Question: I am trying to fit a logistic regression to my data, but I get this error:
'''
logistic <- lm(response ~., data = df_without, family='binomial')
Error in 'contrasts<-'('*tmp*', value = contr.funs[1 + isOF[nn]]) :
contrasts can be applied only to factors with 2 or more levels
'''
Unlike the two other questions on this topic (<URL>, I have >=2 levels for all my factors, and my response variable has 2 levels as well:
'''
summary(df_without$response)
0 1
123534 64591
summary(df_without[sapply(df_without, is.factor)])
'''

My dataframe is available <URL> as an .Rdata file.
sessionInfo()
'''
R version 3.2.0 (2015-04-16)
Platform: x86_64-apple-darwin13.4.0 (64-bit)
Running under: OS X 10.10.1 (Yosemite)
locale:
[1] en_US.UTF-8/en_US.UTF-8/en_US.UTF-8/C/en_US.UTF-8/en_US.UTF-8
attached base packages:
[1] parallel splines stats graphics grDevices utils datasets methods base
other attached packages:
[1] Amelia_1.7.3 Rcpp_0.11.6 randomForest_4.6-10 e1071_1.6-4 plyr_1.8.2
[6] gbm_2.1.1 survival_2.38-1 glmnet_2.0-2 foreach_1.4.2 Matrix_1.2-0
[11] caret_6.0-47 ggplot2_1.0.1 lattice_0.20-31 lubridate_1.3.3 RJDBC_0.2-5
[16] rJava_0.9-6 DBI_0.3.1
loaded via a namespace (and not attached):
[1] compiler_3.2.0 nloptr_1.0.4 class_7.3-12 iterators_1.0.7 tools_3.2.0
[6] digest_0.6.8 lme4_1.1-7 memoise_0.2.1 nlme_3.1-120 gtable_0.1.2
[11] mgcv_1.8-6 brglm_0.5-9 SparseM_1.6 proto_0.3-10 BradleyTerry2_1.0-6
[16] stringr_1.0.0 gtools_3.5.0 grid_3.2.0 nnet_7.3-9 foreign_0.8-63
[21] minqa_1.2.4 reshape2_1.4.1 car_2.0-25 magrittr_1.5 scales_0.2.4
[26] codetools_0.2-11 MASS_7.3-40 pbkrtest_0.4-2 colorspace_1.2-6 quantreg_5.11
[31] stringi_0.4-1 munsell_0.4.2
'''
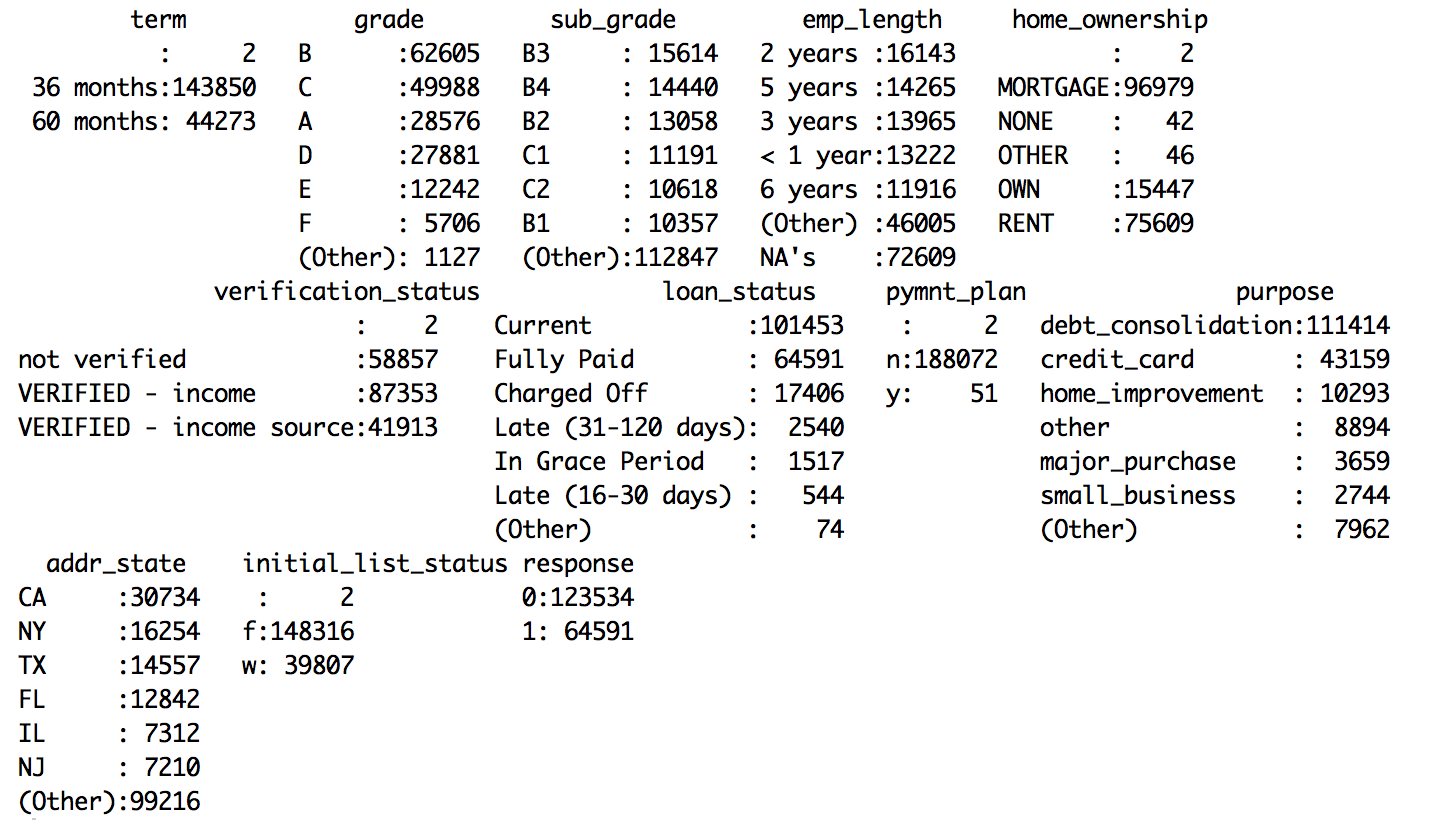
Answer: I know that code only answers are hunted down and dealt with severely by the moderators but this really does speak for itself:
'''
# I did download the excessively large file
> table(df_without[ complete.cases(df_without), 'pymnt_plan'])
n y
0 1231 0
'''